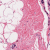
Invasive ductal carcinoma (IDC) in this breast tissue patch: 0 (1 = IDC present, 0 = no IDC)